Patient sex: F
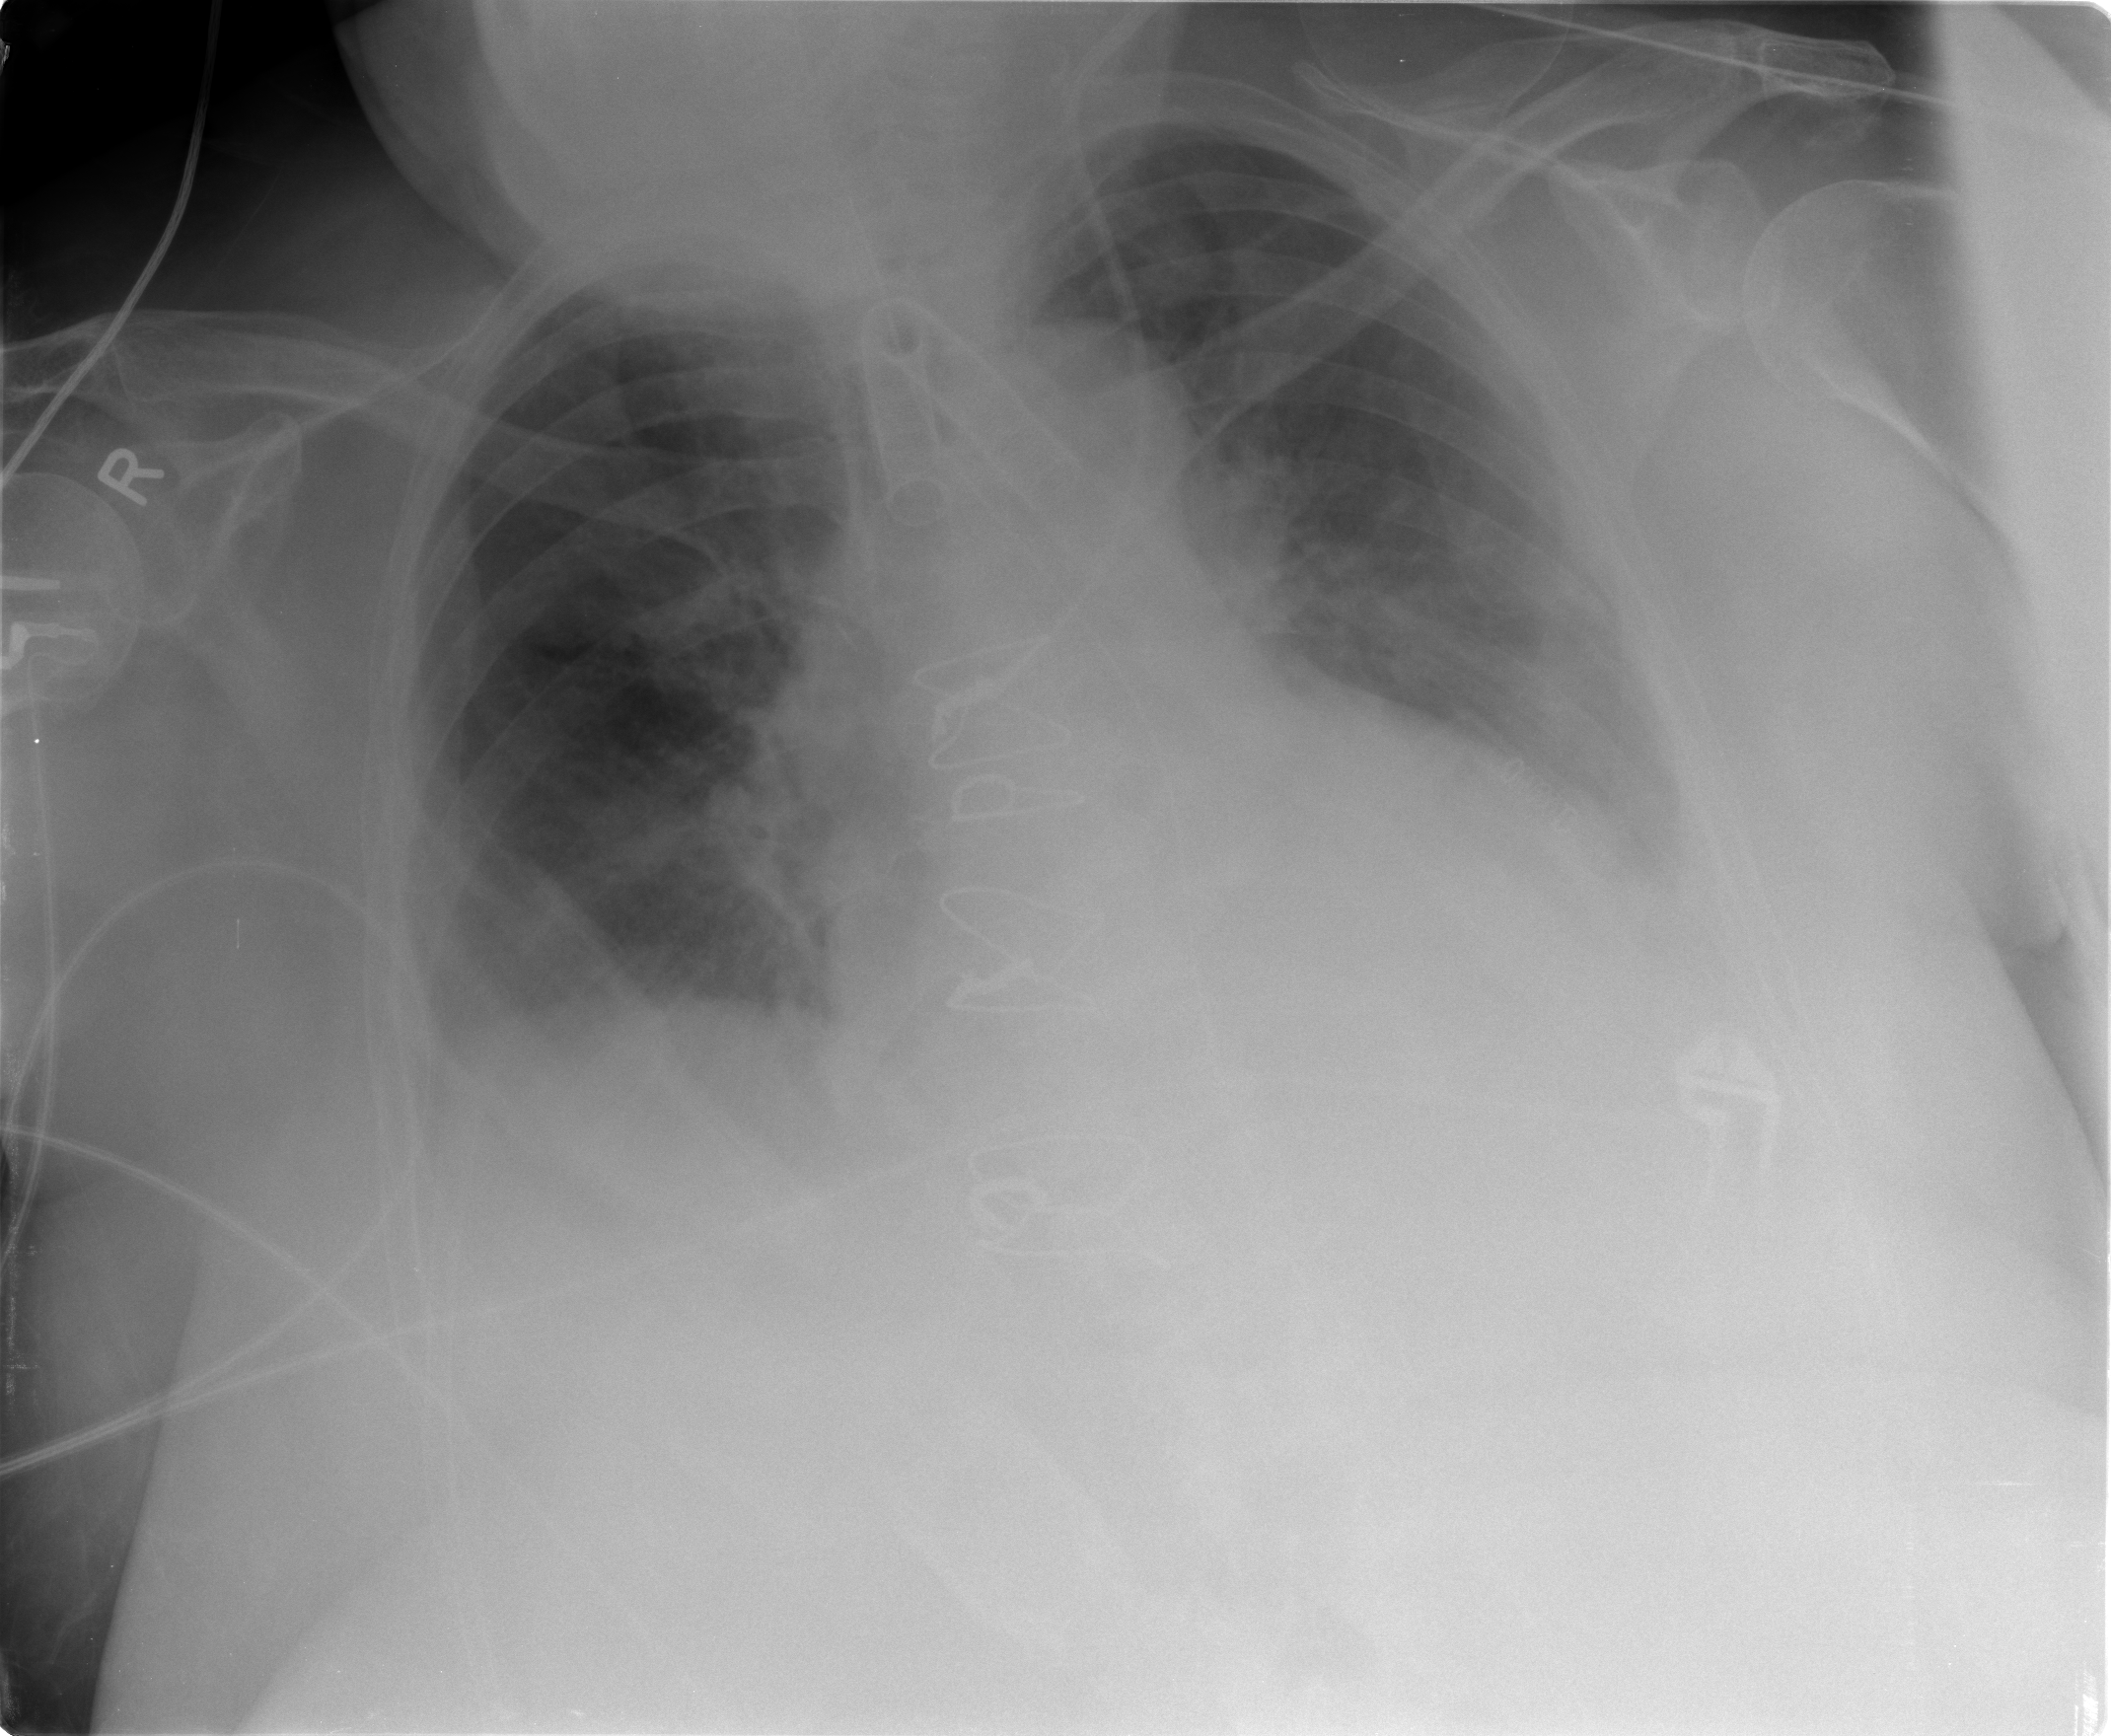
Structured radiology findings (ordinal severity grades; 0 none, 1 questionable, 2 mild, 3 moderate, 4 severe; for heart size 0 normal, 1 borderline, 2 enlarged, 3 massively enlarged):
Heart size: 2
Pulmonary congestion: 2
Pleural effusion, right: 2
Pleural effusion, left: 2
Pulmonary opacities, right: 2
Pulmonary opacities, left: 2
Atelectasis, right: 2
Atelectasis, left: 2